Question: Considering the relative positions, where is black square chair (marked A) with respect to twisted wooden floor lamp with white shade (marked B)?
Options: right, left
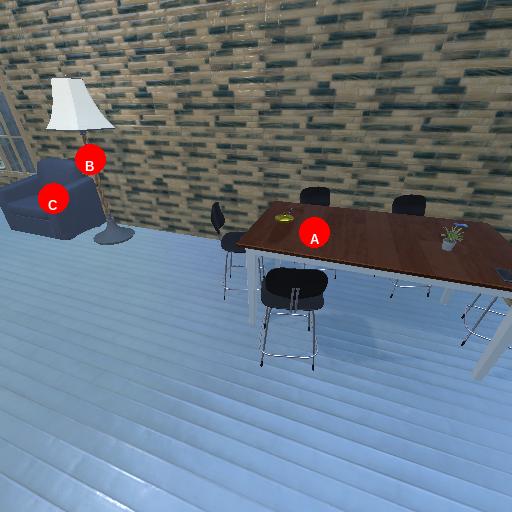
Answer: right